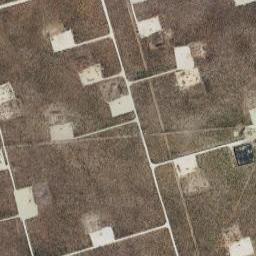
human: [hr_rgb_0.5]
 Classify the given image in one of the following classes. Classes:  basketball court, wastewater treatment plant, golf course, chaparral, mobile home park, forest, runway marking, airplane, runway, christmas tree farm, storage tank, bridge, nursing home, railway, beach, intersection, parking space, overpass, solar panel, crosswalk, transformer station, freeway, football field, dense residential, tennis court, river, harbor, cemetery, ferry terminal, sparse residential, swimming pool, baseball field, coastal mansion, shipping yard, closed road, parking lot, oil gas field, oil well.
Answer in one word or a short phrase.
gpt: oil gas field